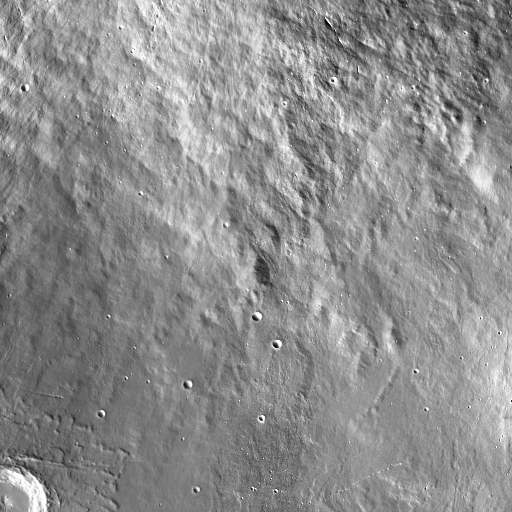
Crater classes present: Background, Other, Layered